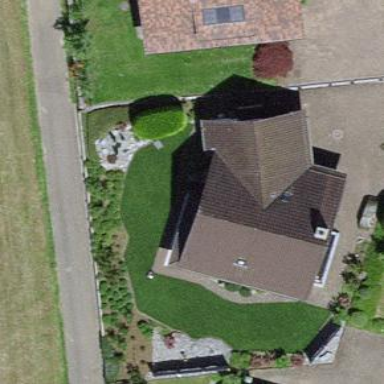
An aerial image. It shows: Simple house.